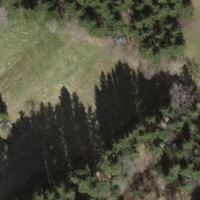
EUNIS habitat code: 43
Species observed at this site:
Humulus lupulus